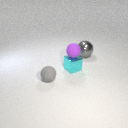
small cyan metal cube below small purple rubber sphere